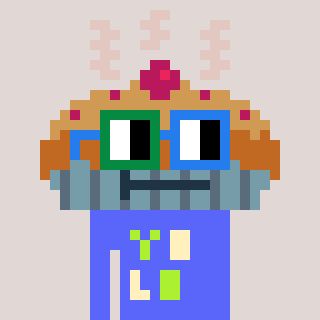
a pixel art character with square green and blue glasses, a pie-shaped head and a purple-colored body on a warm background